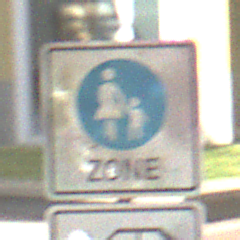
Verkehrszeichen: BeginnFussgaengerzone
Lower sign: MehrspurigeFahrzeugeFrei1
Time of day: MorningAfternoon
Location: Outdoor (Urban)
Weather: PartlyCloudy
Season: NotSpecified
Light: Natural